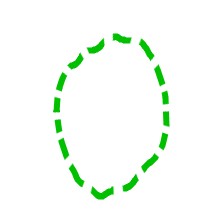
Shape: circle